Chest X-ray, PA view. Patient: 16 years old, sex M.
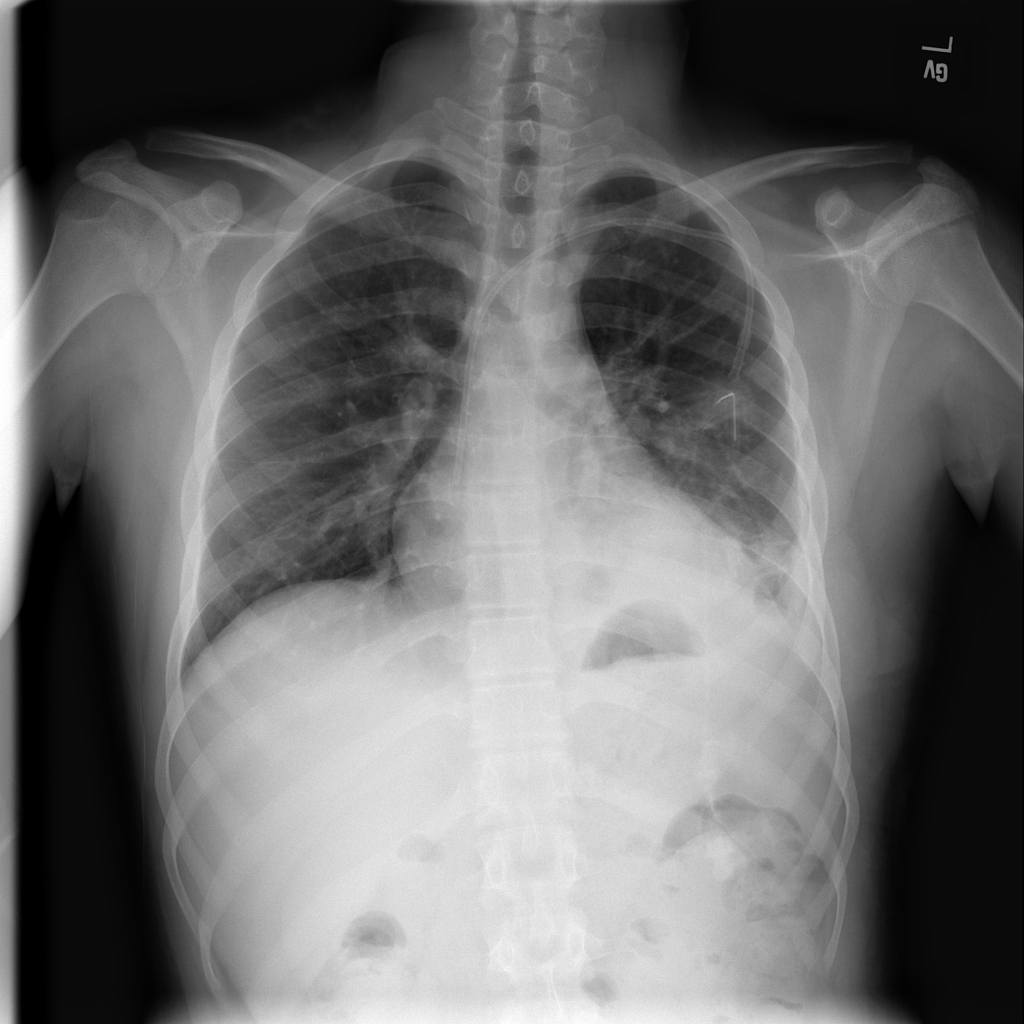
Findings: Effusion, Infiltration